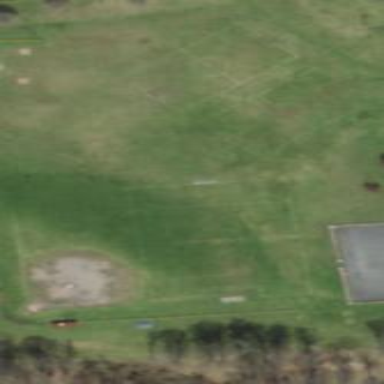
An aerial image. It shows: Baseball pitch for leisure land activities.